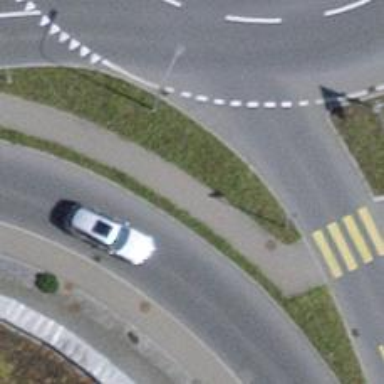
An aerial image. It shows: Footway located on traffic island.